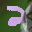
Label: 2